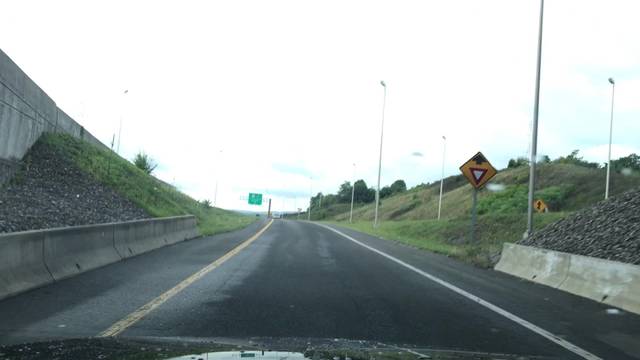
Region: United States
Coordinates: 37.192, -80.403